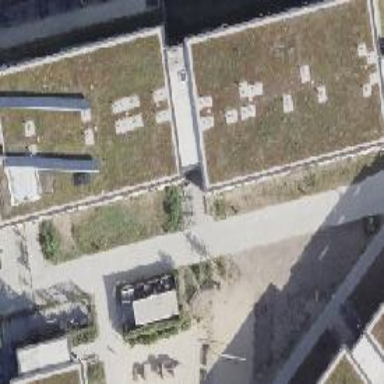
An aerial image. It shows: Apartment building with flat roof.